I will show an image sequence of human cooking. I have annotated the images with numbered circles. Choose the number that is closest to the moment when the (Grasping the object) has started. You are a five-time world champion in this game. Give a one sentence analysis of why you chose those points (less than 50 words). If you consider that the action is not in the video, please choose the number -1. Provide your answer at the end in a json file of this format: {"points": []}
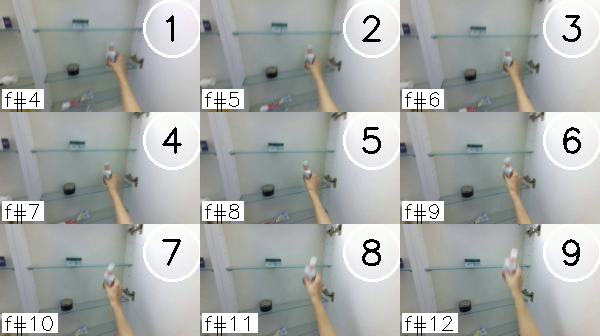
Frame 2 shows the clearest moment of hand-object contact.
{"points": [2]}